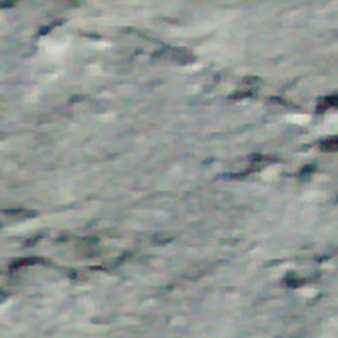
Label: other